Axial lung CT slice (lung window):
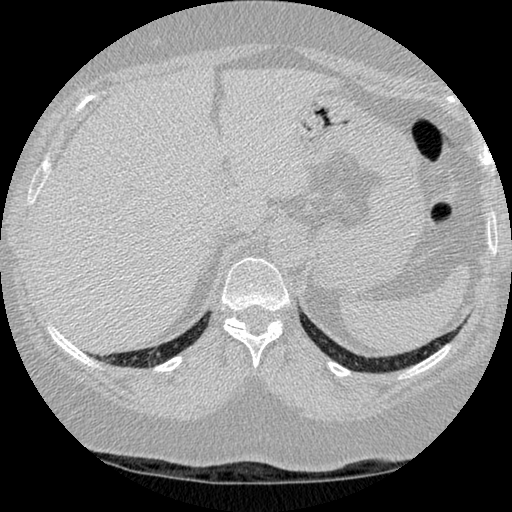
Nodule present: no